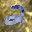
Label: 2